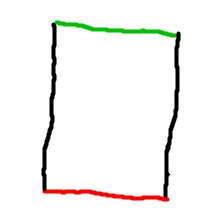
Shape: rectangle